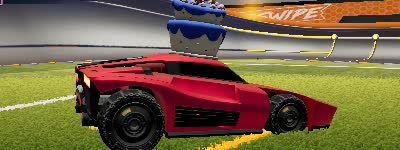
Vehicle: breakout